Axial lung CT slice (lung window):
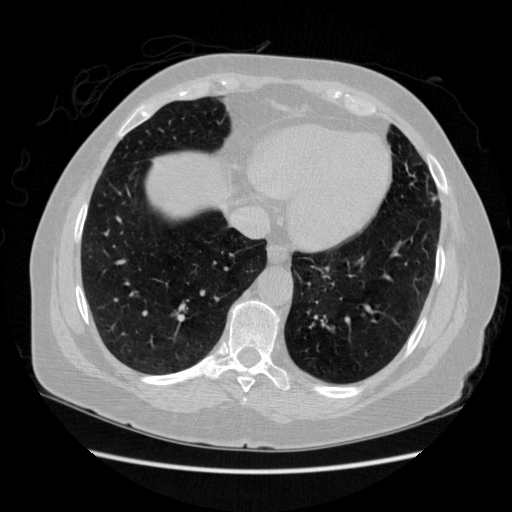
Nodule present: no